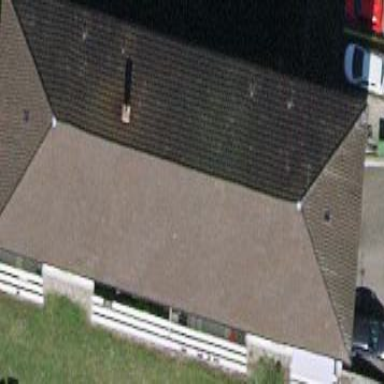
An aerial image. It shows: Hipped-roof building with apartments.